Aerial crown-view tile of a tropical tree (Barro Colorado Island, Panama), acquired 20250818:
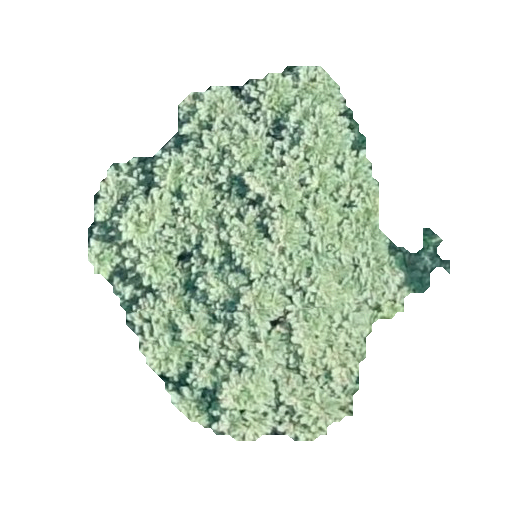
Species: Jacaranda copaia
GBIF accepted scientific name: Jacaranda copaia
Crown area: 120.321 m²